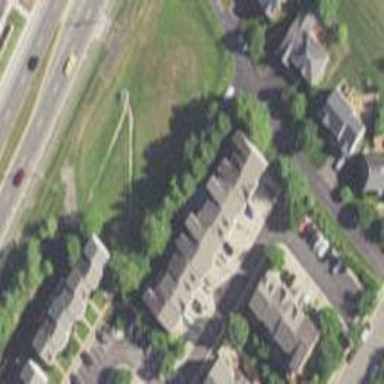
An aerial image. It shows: Terrace building.